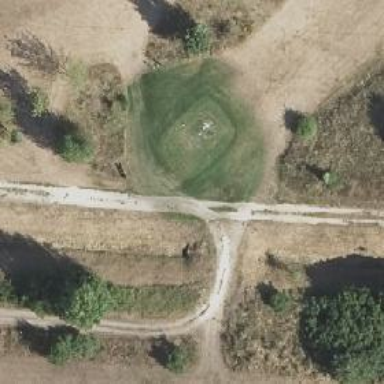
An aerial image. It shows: Golf tee.